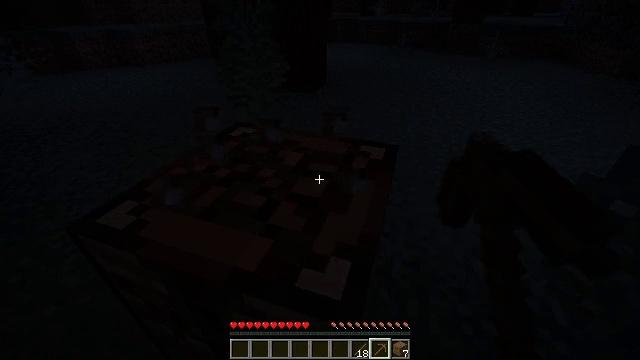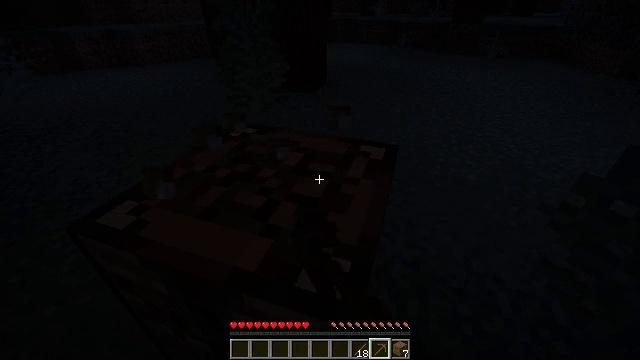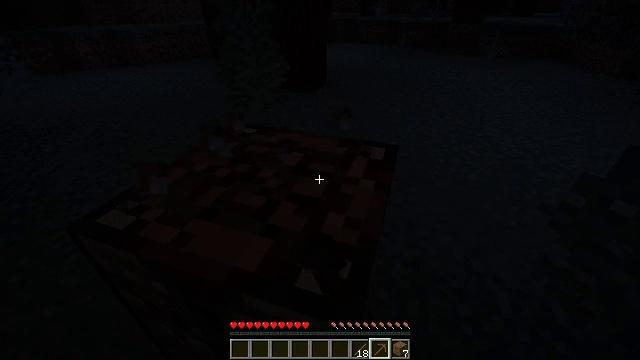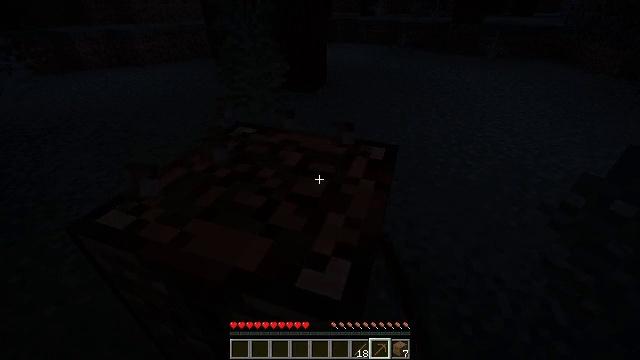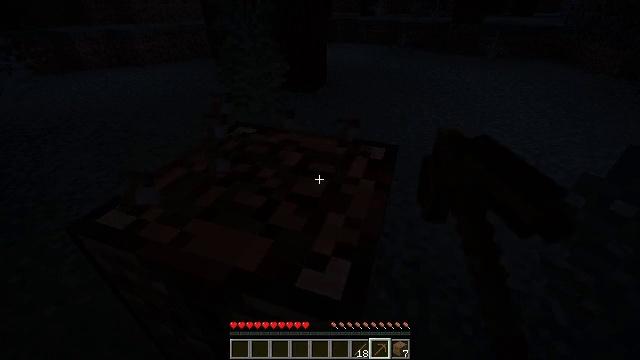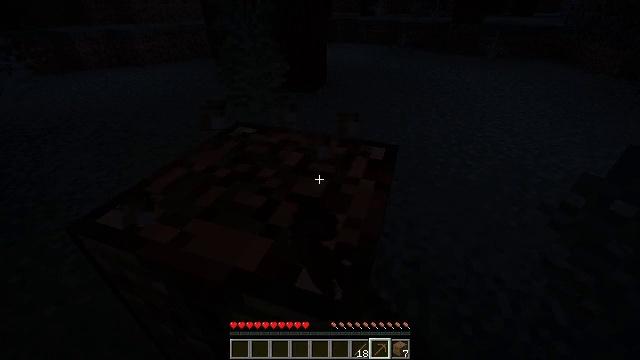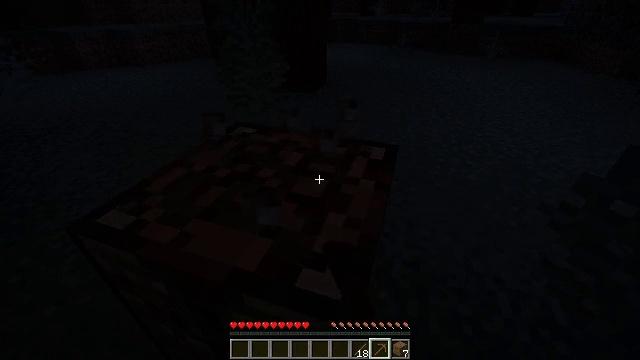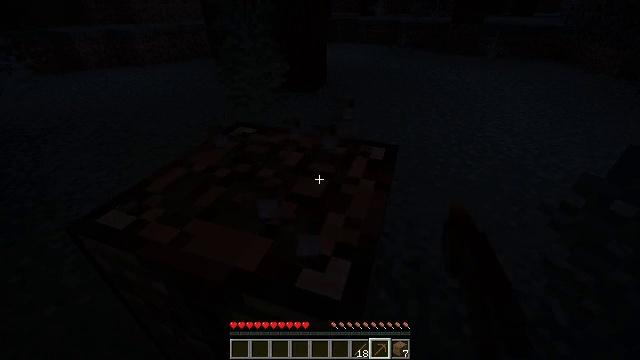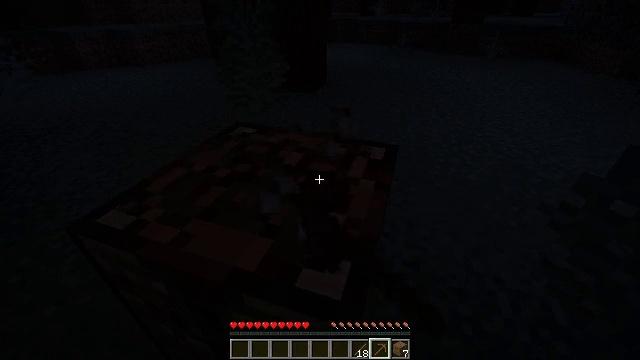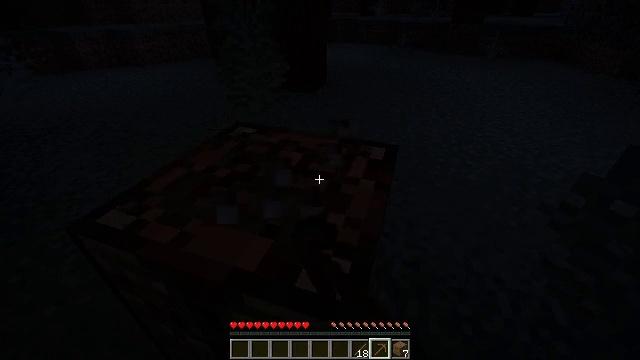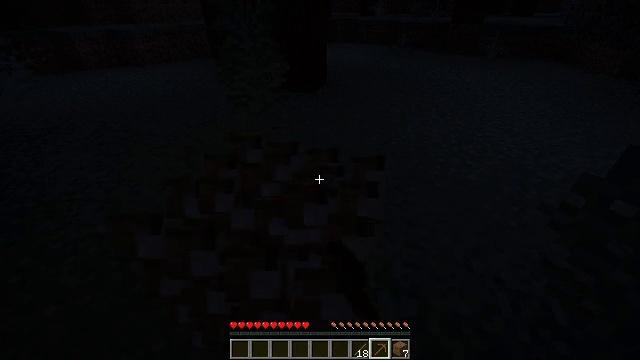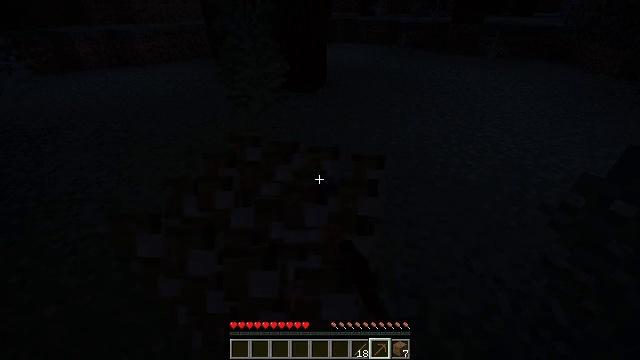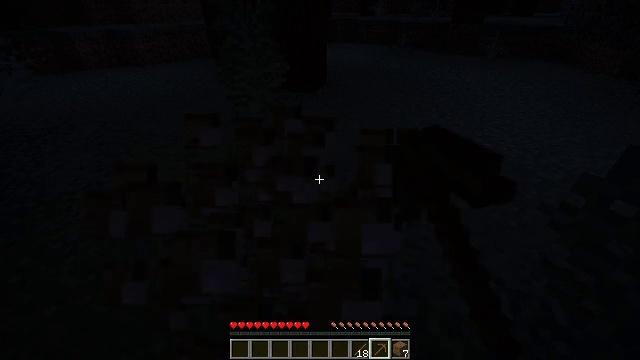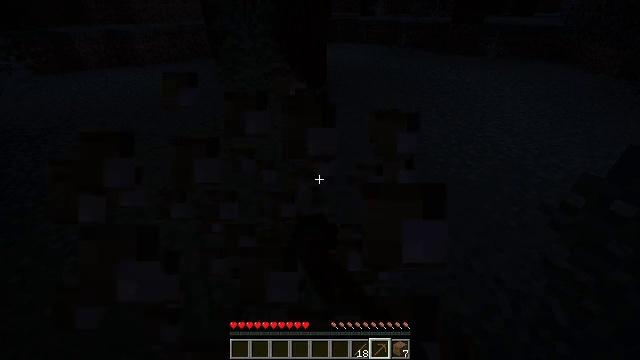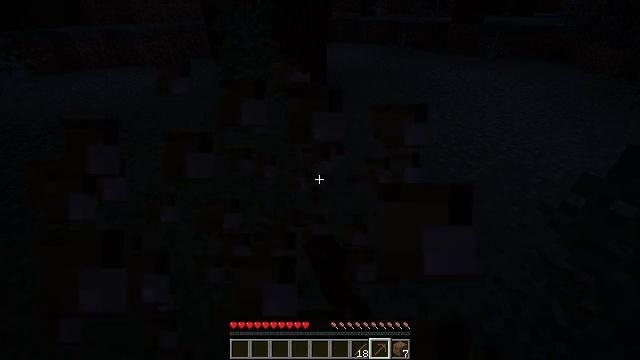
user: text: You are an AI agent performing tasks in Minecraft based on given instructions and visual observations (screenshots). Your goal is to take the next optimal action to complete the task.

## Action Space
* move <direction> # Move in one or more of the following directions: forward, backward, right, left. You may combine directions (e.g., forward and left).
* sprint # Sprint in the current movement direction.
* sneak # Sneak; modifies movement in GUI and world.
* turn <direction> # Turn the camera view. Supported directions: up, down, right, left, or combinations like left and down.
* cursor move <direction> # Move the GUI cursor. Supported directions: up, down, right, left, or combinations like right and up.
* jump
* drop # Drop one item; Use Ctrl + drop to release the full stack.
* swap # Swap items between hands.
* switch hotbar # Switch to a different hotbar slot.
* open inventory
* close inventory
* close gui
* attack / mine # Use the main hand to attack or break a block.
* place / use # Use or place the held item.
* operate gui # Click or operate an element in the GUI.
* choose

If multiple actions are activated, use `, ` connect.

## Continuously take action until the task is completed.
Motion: motion action
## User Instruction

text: Left click on the crafting table
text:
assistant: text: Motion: attack / mine
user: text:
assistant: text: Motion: attack / mine
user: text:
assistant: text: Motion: attack / mine
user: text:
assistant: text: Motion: attack / mine
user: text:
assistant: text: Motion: attack / mine
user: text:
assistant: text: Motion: attack / mine
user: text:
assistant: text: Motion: attack / mine
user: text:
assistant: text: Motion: attack / mine
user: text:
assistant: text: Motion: attack / mine
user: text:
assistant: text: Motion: attack / mine
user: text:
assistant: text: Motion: attack / mine
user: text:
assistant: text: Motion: attack / mine
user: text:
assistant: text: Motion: attack / mine
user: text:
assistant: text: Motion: attack / mine
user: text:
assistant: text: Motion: attack / mine